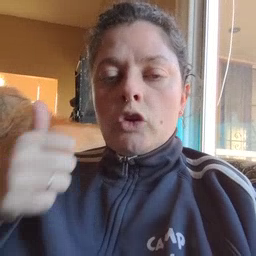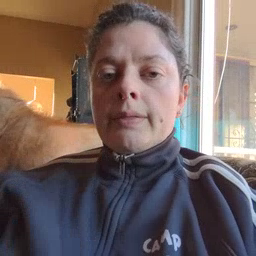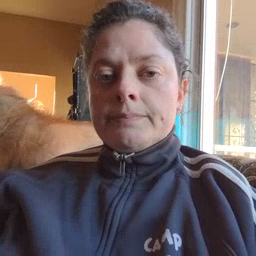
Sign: girl